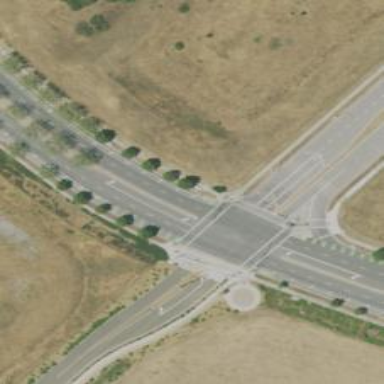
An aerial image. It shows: Solid stop line on the road marking.